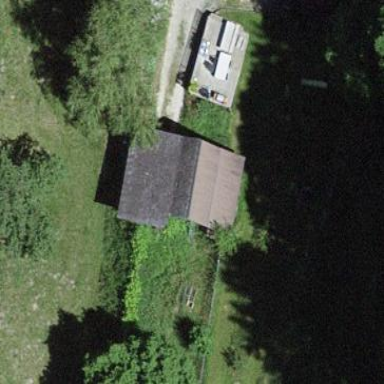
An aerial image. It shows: Rural barn.